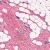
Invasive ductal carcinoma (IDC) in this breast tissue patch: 0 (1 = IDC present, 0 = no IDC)